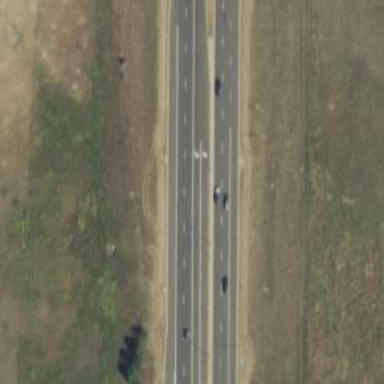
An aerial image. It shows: Expressway with asphalt surface categorized as trunk highway.